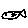
Label: fish